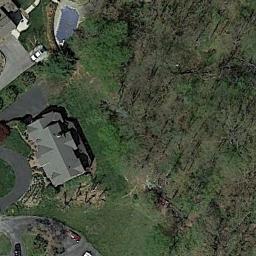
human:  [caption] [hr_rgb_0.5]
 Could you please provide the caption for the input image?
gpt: There is a hot spring pool surrounded by many green trees .

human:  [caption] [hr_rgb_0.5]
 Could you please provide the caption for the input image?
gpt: There are several houses among the lush woods .

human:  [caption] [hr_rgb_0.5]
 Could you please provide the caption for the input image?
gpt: In a sparse residential area there is a gray house and many withered trees surrounded by grass .

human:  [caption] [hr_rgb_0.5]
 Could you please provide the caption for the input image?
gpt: The sparse residential is on the grass next to some trees and a road .

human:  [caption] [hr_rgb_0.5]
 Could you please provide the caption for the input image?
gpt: A sparse residential area with many trees and a black building .